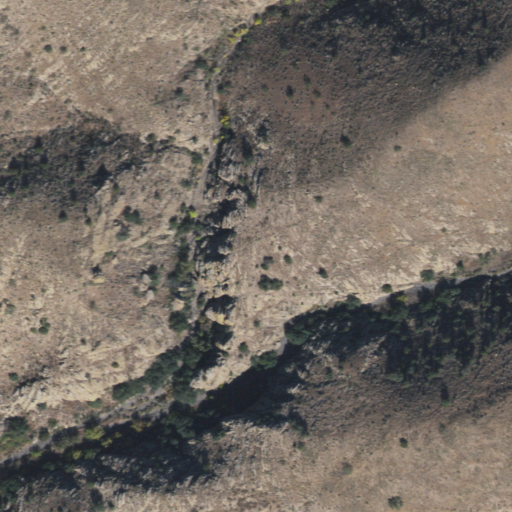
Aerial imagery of valley in Arizona named Rockhouse Canyon containing shrub and evergreen forest